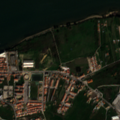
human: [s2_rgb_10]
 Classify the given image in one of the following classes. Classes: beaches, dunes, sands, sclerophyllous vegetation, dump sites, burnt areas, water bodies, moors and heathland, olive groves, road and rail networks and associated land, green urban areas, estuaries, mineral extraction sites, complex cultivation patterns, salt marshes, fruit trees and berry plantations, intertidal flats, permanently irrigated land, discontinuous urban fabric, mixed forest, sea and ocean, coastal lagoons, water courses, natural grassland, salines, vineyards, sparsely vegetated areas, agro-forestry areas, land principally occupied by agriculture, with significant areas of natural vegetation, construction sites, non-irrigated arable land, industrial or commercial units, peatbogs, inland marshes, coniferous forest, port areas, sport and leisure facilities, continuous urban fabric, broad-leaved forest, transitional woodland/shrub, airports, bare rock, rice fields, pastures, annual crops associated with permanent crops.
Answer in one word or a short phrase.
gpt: continuous urban fabric, discontinuous urban fabric, industrial or commercial units, non-irrigated arable land, complex cultivation patterns, estuaries